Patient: sex F, age 75
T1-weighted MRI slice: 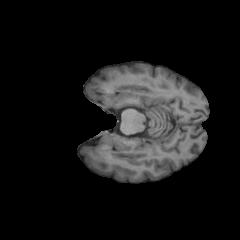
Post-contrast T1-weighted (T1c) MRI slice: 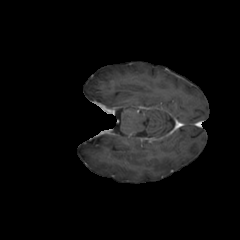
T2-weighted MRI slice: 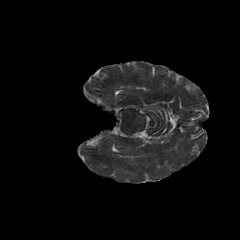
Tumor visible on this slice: no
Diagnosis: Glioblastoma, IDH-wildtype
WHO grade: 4